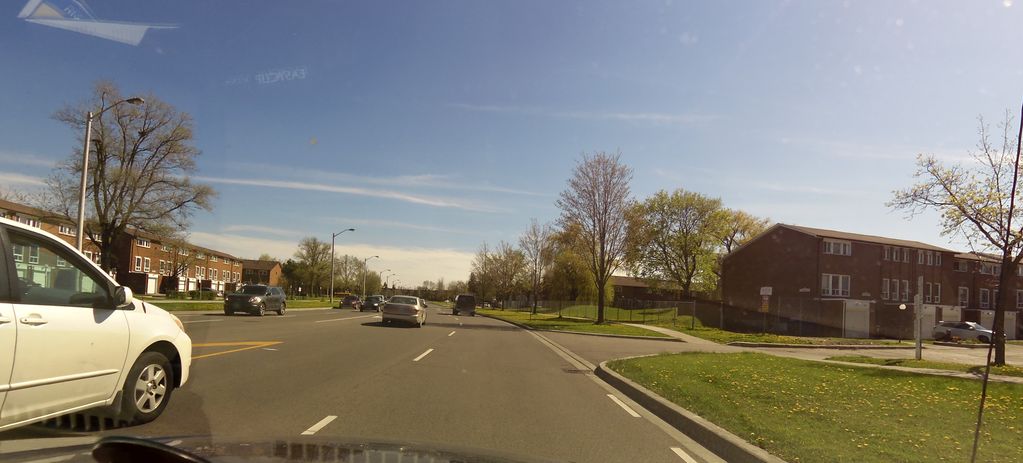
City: toronto